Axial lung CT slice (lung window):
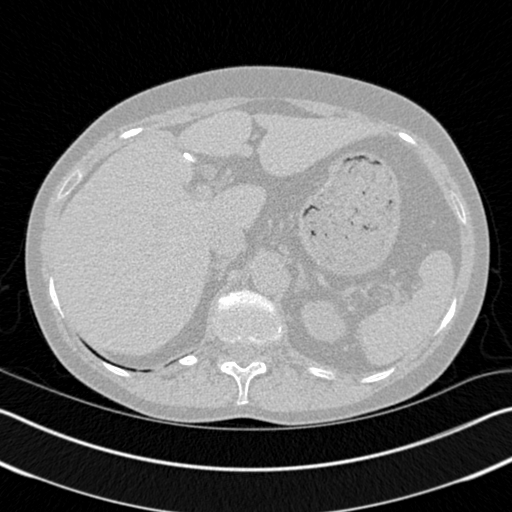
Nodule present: no